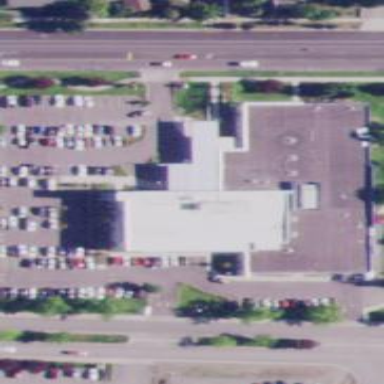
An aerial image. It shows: Hospital building.